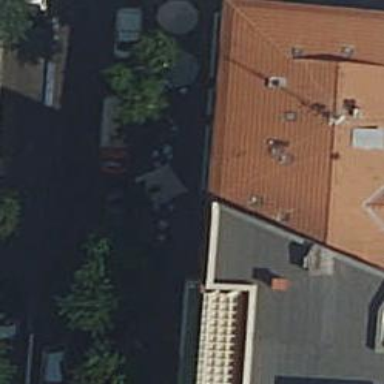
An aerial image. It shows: Bar.